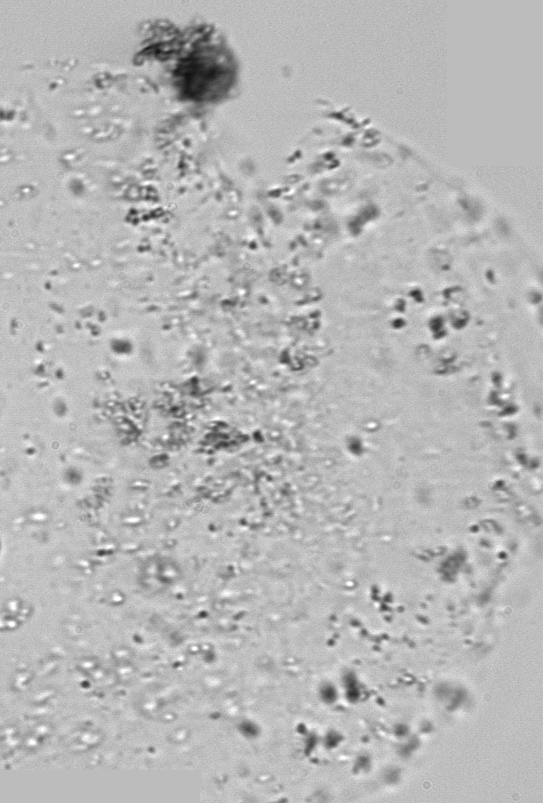
Label: Phaeocystis